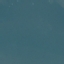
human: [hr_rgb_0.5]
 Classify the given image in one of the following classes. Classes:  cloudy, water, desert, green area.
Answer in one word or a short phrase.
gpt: water